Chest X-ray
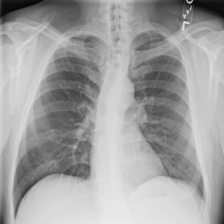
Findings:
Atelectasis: negative
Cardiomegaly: negative
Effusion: negative
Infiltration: negative
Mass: negative
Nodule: negative
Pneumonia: negative
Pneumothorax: negative
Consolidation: negative
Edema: negative
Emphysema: negative
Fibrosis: negative
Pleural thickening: negative
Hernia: negative